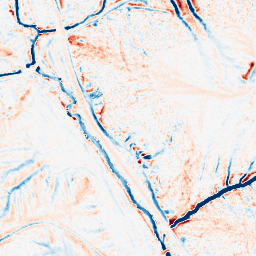
Category: edge_preserving
Decomposition family: median
Decomposition parameters: size: 11
Upsampling method: cubic_mitchell
Upsampling parameters: scale: 8
Upsampling scale: 8